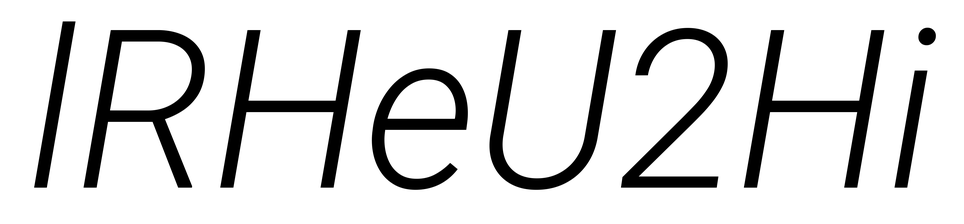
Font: Roboto-Italic_Light_Italic